Question: The <URL> was introduced in ICS. That's the way the lock screen seems to be integrating with various music players. See the screenshot below for an example of Spotify on the lock screen.

Could one from another app than the lock screen integrate with said players as well?
I find the documentation lacking a bit on the subject, but I think the results, if it's possible, could be interesting.
Progress so far: none. What I've found out is that likely has some part in it, but my Android/Java skills are a bit lacking to actually understand how to implement it and achieve the same functionality as on the lock screen.
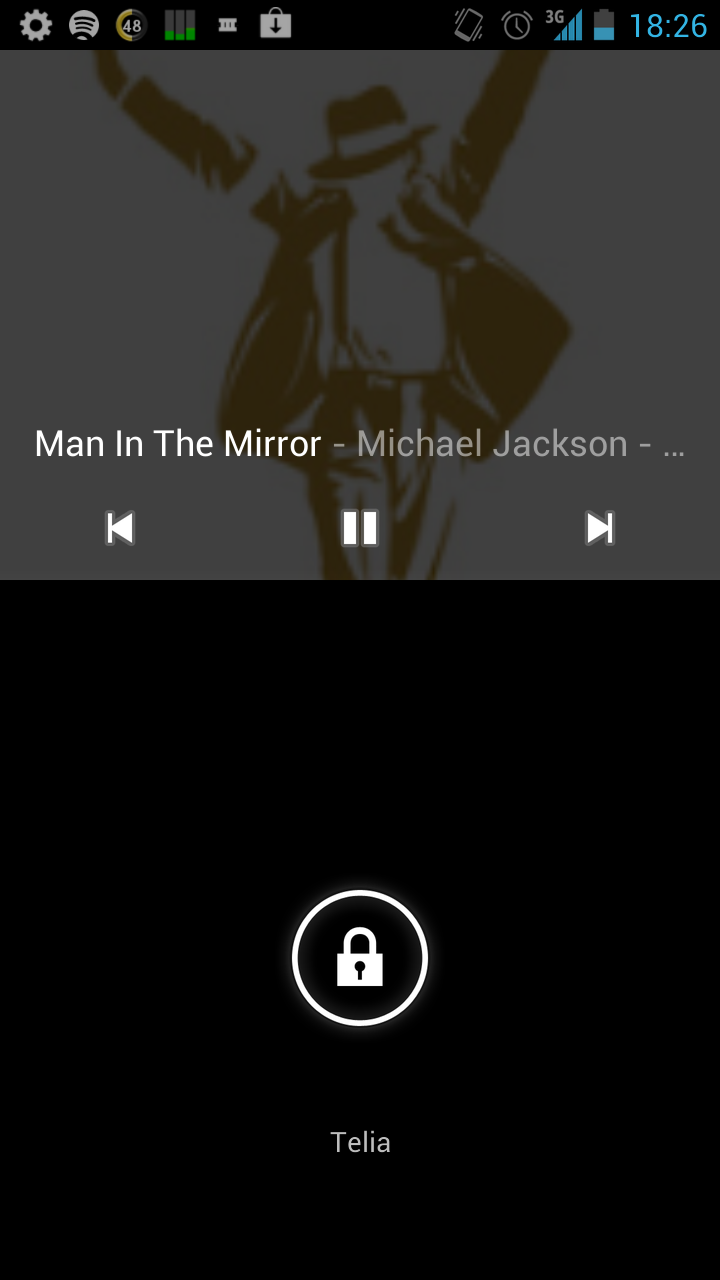
Answer: While working on my app I've actually found how to implement your own RemoteControlDisplay.
Basically, you extend IRemoteControlDisplay$Stub, which sends messages to special handler, this handler updates metadata and thing. Then you register your own class extended from IRemoteControlDisplay$Stub by calling to AudioManager#registerRemoteControlDisplay().
And then you unregister it by calling AudioManager#unregisterRemoteControlDisplay().
It's fairly complex, but I've wrote an article on how to this.
I've published it on XDA, check it here:
<URL>